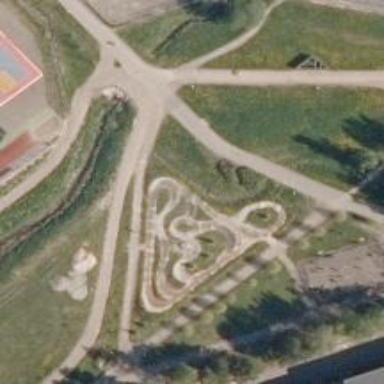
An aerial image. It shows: Path through leisure land track.